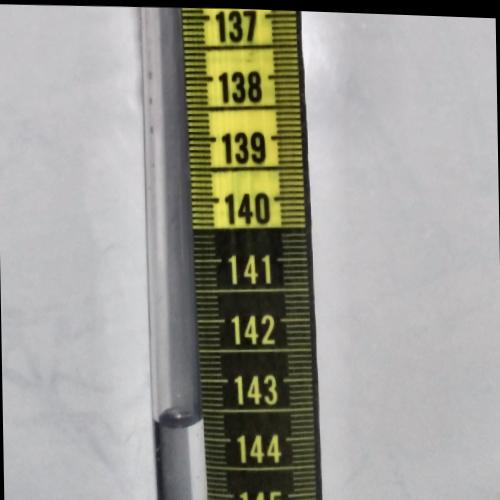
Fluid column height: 143.7 cm